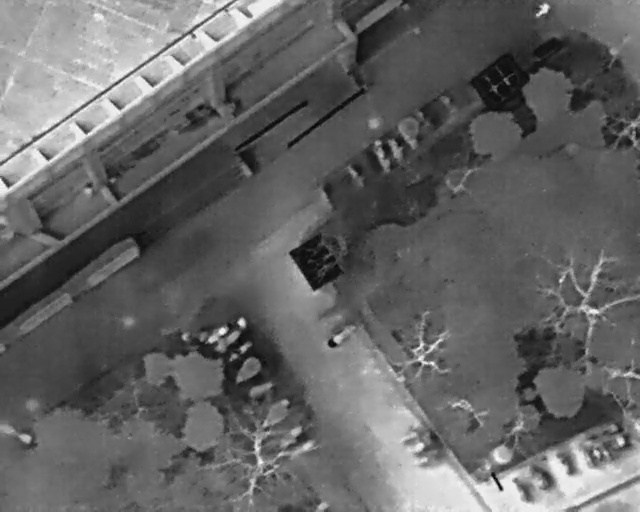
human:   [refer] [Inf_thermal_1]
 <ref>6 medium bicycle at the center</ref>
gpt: <box>[[47, 37, 53, 39, 155], [53, 32, 58, 35, 150], [56, 29, 62, 31, 154], [36, 65, 38, 71, 147], [52, 62, 54, 68, 146], [35, 60, 37, 70, 131]]</box>

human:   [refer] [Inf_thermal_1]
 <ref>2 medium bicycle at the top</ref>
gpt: <box>[[59, 28, 64, 30, 147], [61, 24, 67, 28, 140]]</box>

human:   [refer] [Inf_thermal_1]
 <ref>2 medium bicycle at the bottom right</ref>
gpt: <box>[[79, 94, 84, 96, 150], [85, 88, 90, 91, 150]]</box>

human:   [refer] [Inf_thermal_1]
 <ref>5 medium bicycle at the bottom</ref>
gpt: <box>[[37, 68, 40, 76, 142], [63, 81, 65, 87, 143], [65, 83, 67, 89, 152], [46, 84, 47, 92, 145], [44, 81, 46, 88, 137]]</box>